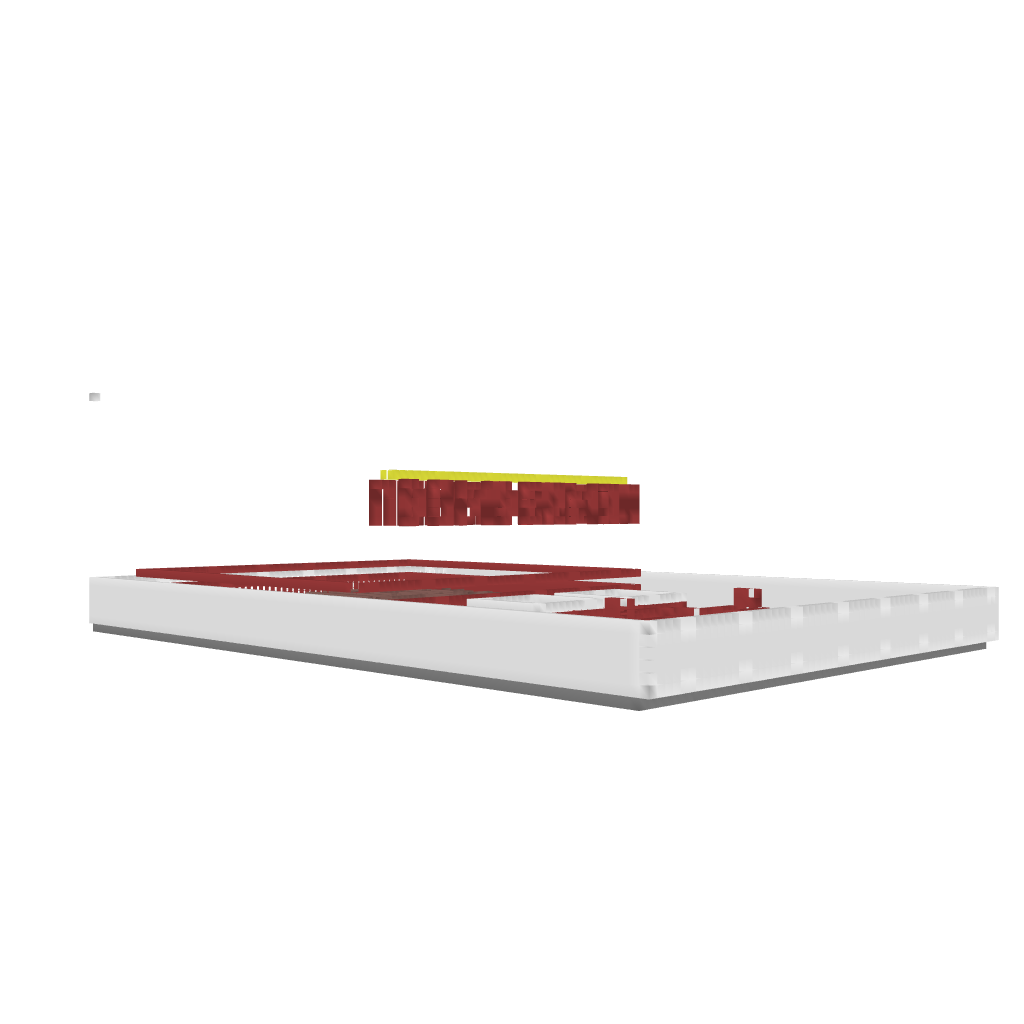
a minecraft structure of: BomberMan MiniGame good quality